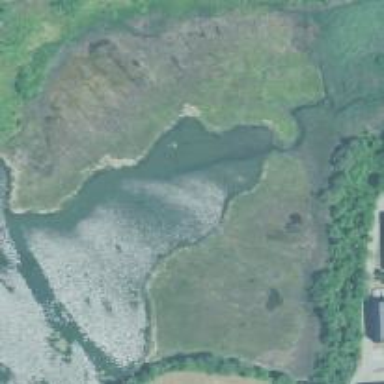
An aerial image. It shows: Saltmarsh wetland.